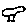
Label: bird